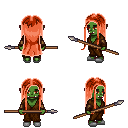
a pixel art fantasy rpg character, female body template, orc, green skin, brown robe, metal pants, red extra-long hairstyle, leather bracers, white slippers, spear, four views (front, back, left, right), 2x2 character sprite sheet, small pixel art, hard edges, no anti-aliasing